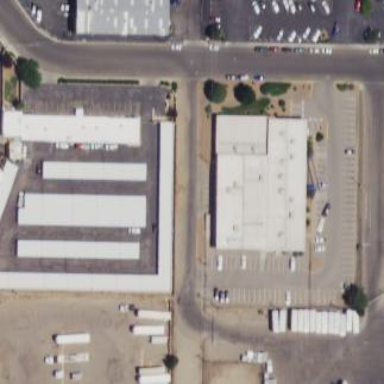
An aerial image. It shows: Area designated for garages.